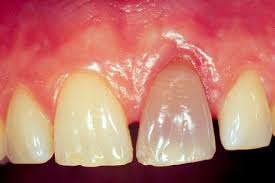
Condition: Tooth Discoloration